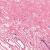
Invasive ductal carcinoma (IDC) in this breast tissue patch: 0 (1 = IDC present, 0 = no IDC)